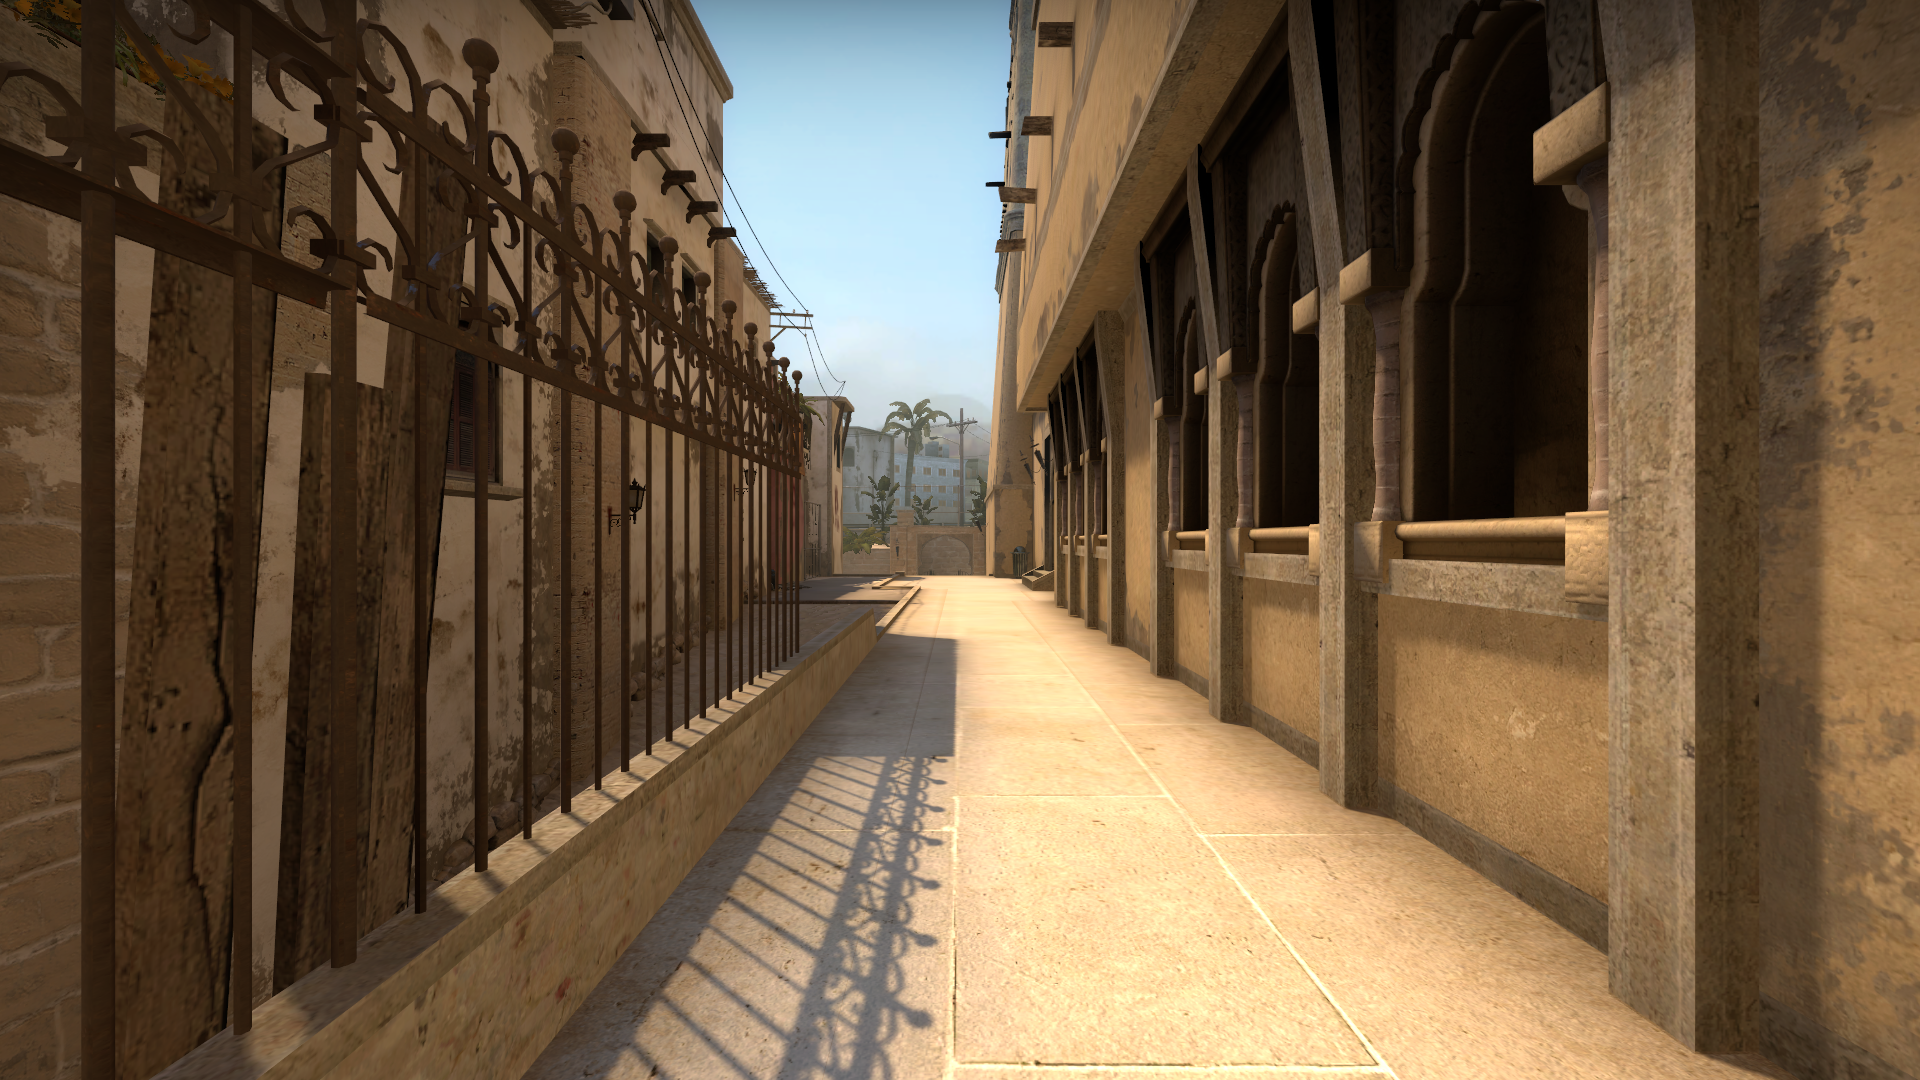
Map: de_mirage